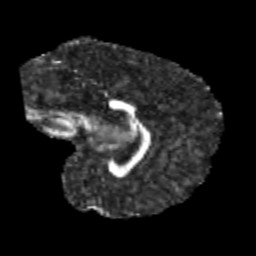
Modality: FA
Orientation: sagittal
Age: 11
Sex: male
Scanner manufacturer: siemens
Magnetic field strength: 3 T
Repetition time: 3.8 s
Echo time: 0.07 s